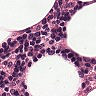
Metastatic tissue present: no